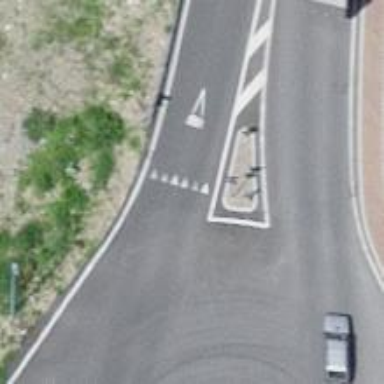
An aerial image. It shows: Road with "give way" sign.